Field crop: maize
Growth stage: 2
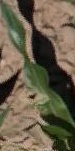
Species: maize